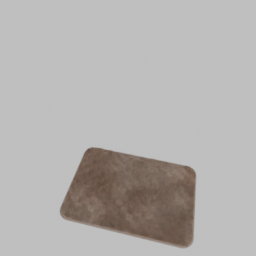
Label: decoration